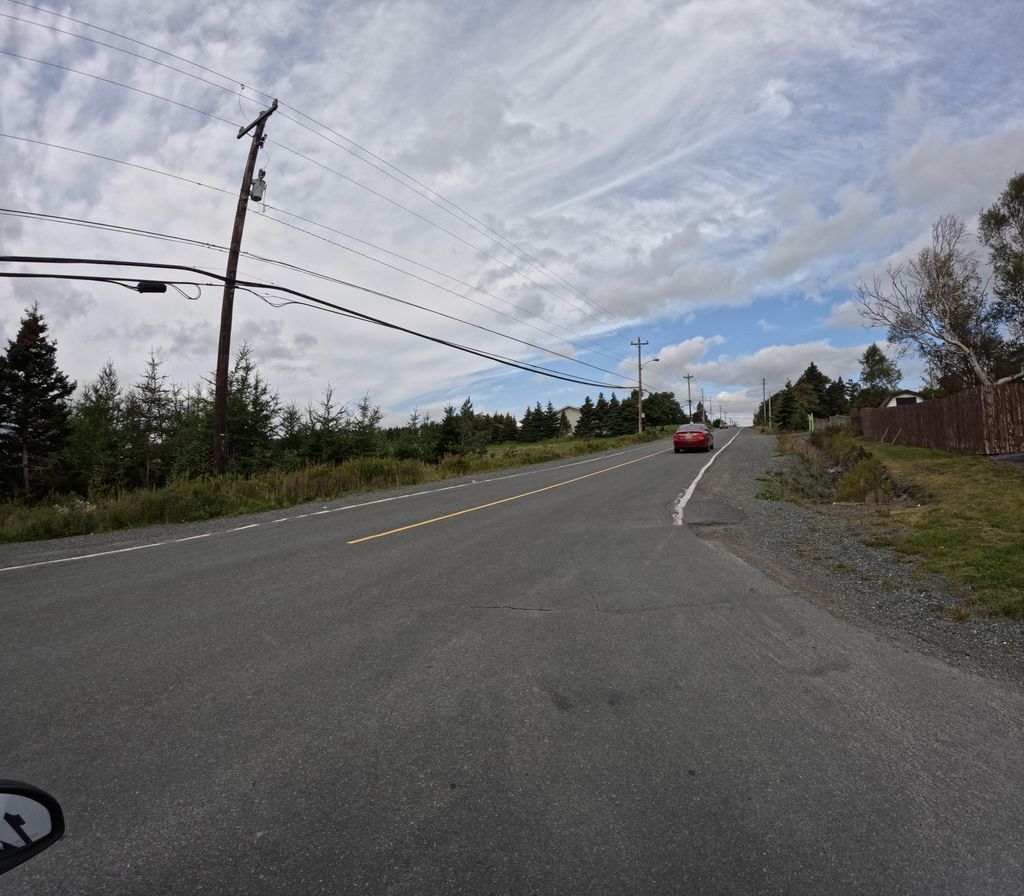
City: st_johns